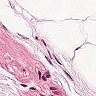
Metastatic tissue present: no